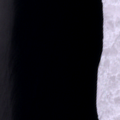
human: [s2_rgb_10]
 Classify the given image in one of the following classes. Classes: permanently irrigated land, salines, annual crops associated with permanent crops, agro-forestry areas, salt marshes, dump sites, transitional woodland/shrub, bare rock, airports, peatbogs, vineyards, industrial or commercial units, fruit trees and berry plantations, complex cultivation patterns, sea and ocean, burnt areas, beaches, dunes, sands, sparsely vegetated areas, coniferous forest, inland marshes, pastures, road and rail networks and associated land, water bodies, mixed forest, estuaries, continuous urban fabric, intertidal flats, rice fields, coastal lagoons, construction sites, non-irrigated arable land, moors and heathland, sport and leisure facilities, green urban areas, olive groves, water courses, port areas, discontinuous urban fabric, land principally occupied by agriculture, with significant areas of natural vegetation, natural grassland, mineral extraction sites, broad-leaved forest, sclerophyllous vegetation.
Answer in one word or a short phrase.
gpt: sea and ocean